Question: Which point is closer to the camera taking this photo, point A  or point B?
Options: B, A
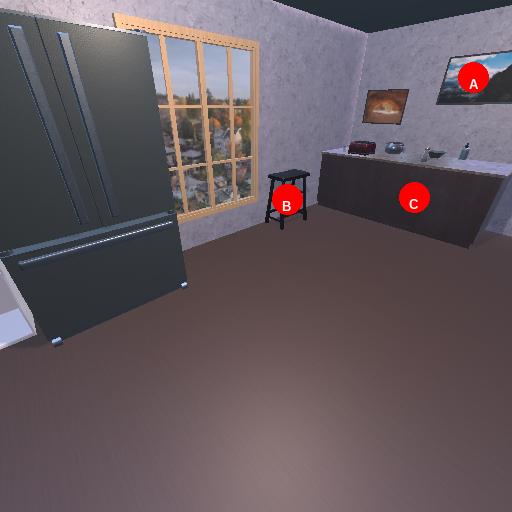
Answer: B